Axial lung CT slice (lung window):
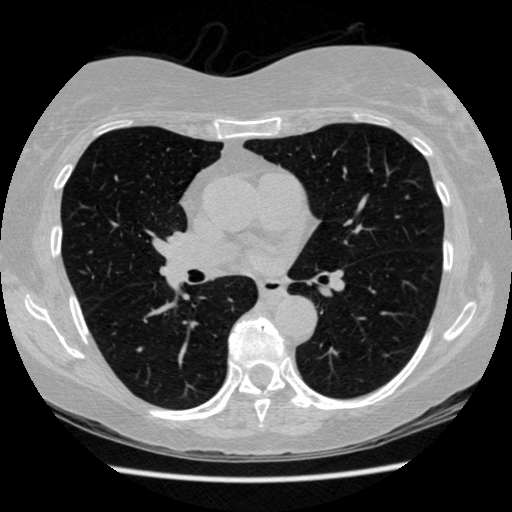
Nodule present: no